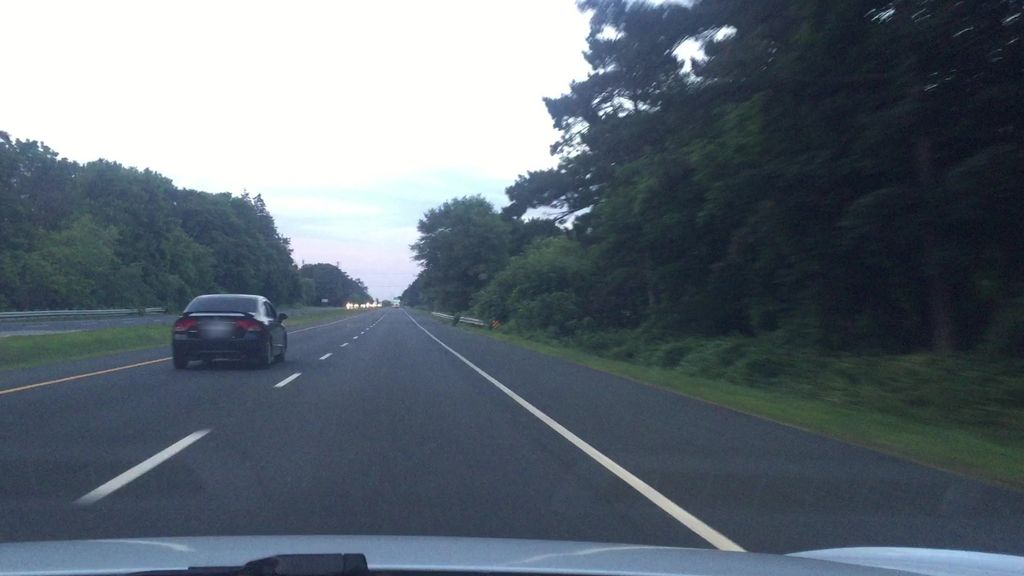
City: toronto